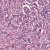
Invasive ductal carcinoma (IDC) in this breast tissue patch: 1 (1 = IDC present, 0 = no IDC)